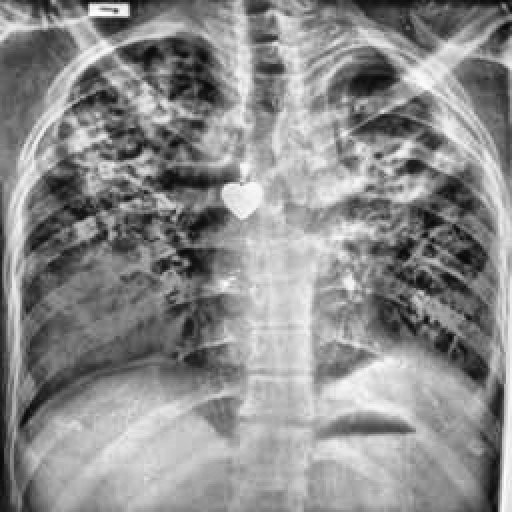
Finding: TUBERCULOSIS